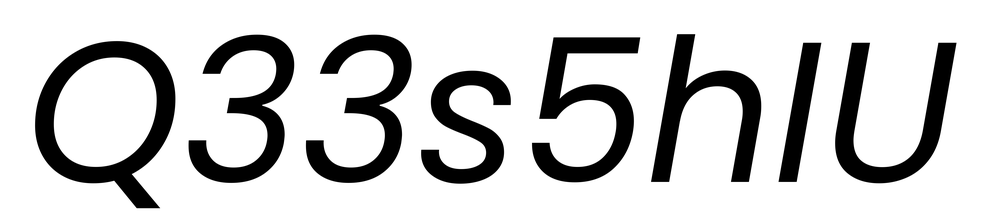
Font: Poppins-Italic